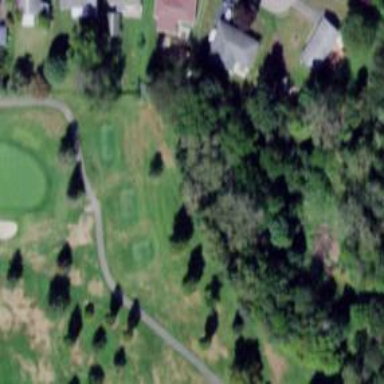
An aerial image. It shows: Golf tee.